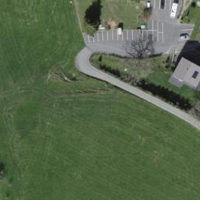
EUNIS habitat code: 25
Species observed at this site:
Phoenicurus ochruros